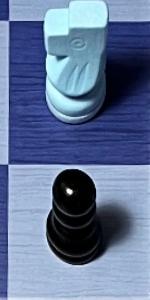
Label: Pawn_Black